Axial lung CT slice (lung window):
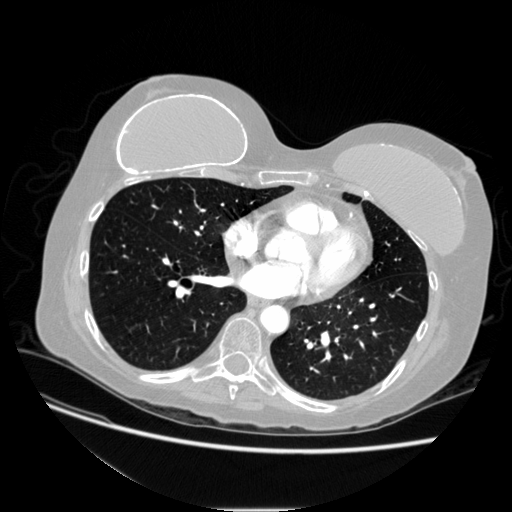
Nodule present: no